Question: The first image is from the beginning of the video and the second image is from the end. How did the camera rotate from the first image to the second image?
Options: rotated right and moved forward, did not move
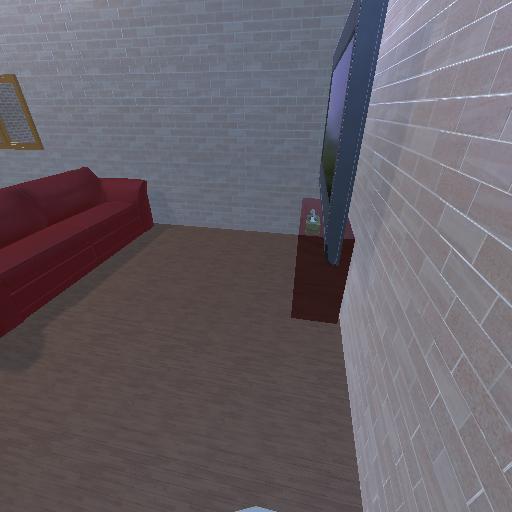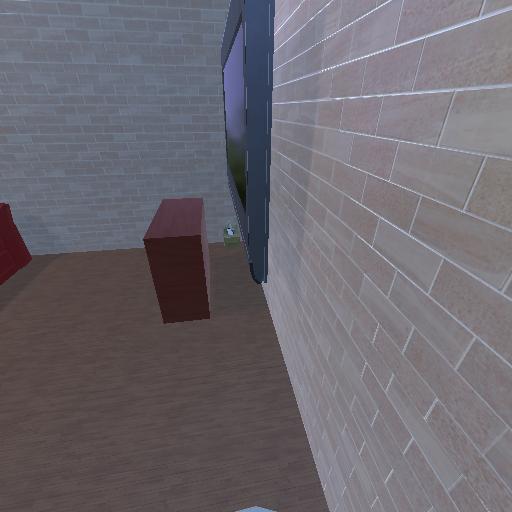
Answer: rotated right and moved forward